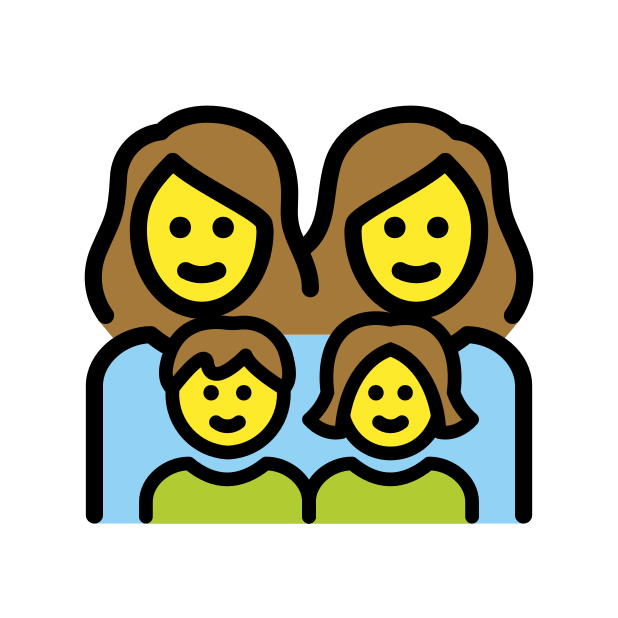
family: woman, woman, girl, boy